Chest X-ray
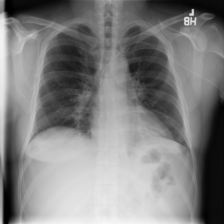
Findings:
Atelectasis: negative
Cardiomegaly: negative
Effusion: negative
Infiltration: negative
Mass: negative
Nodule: negative
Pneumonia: negative
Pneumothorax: negative
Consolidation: negative
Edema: negative
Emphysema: negative
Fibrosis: negative
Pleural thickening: negative
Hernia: negative